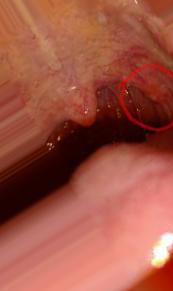
Condition: Mouth Ulcer